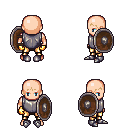
a pixel art fantasy rpg character, male body template, human, light skin, steel chest armor, gold greaves, plain hairstyle, gold gloves, metal boots, shield, four views (front, back, left, right), 2x2 character sprite sheet, small pixel art, hard edges, no anti-aliasing